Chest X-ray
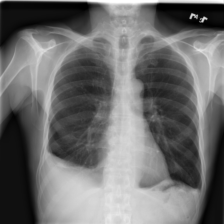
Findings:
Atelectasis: negative
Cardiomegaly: negative
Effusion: negative
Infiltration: negative
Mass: negative
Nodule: negative
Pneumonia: negative
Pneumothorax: negative
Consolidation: negative
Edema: negative
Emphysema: negative
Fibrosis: negative
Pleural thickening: negative
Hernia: negative